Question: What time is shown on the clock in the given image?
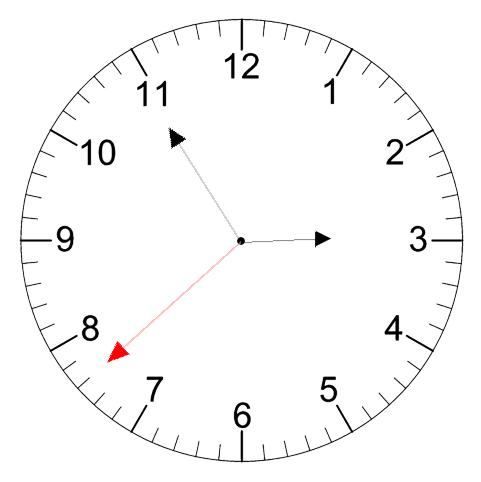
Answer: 02:54:38